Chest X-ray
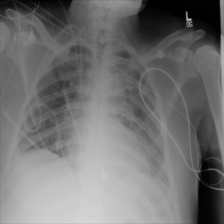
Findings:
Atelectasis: negative
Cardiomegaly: negative
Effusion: negative
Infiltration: positive
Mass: negative
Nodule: negative
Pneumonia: negative
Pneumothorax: negative
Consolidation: negative
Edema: negative
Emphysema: negative
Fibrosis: negative
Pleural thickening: negative
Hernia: negative